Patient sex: F
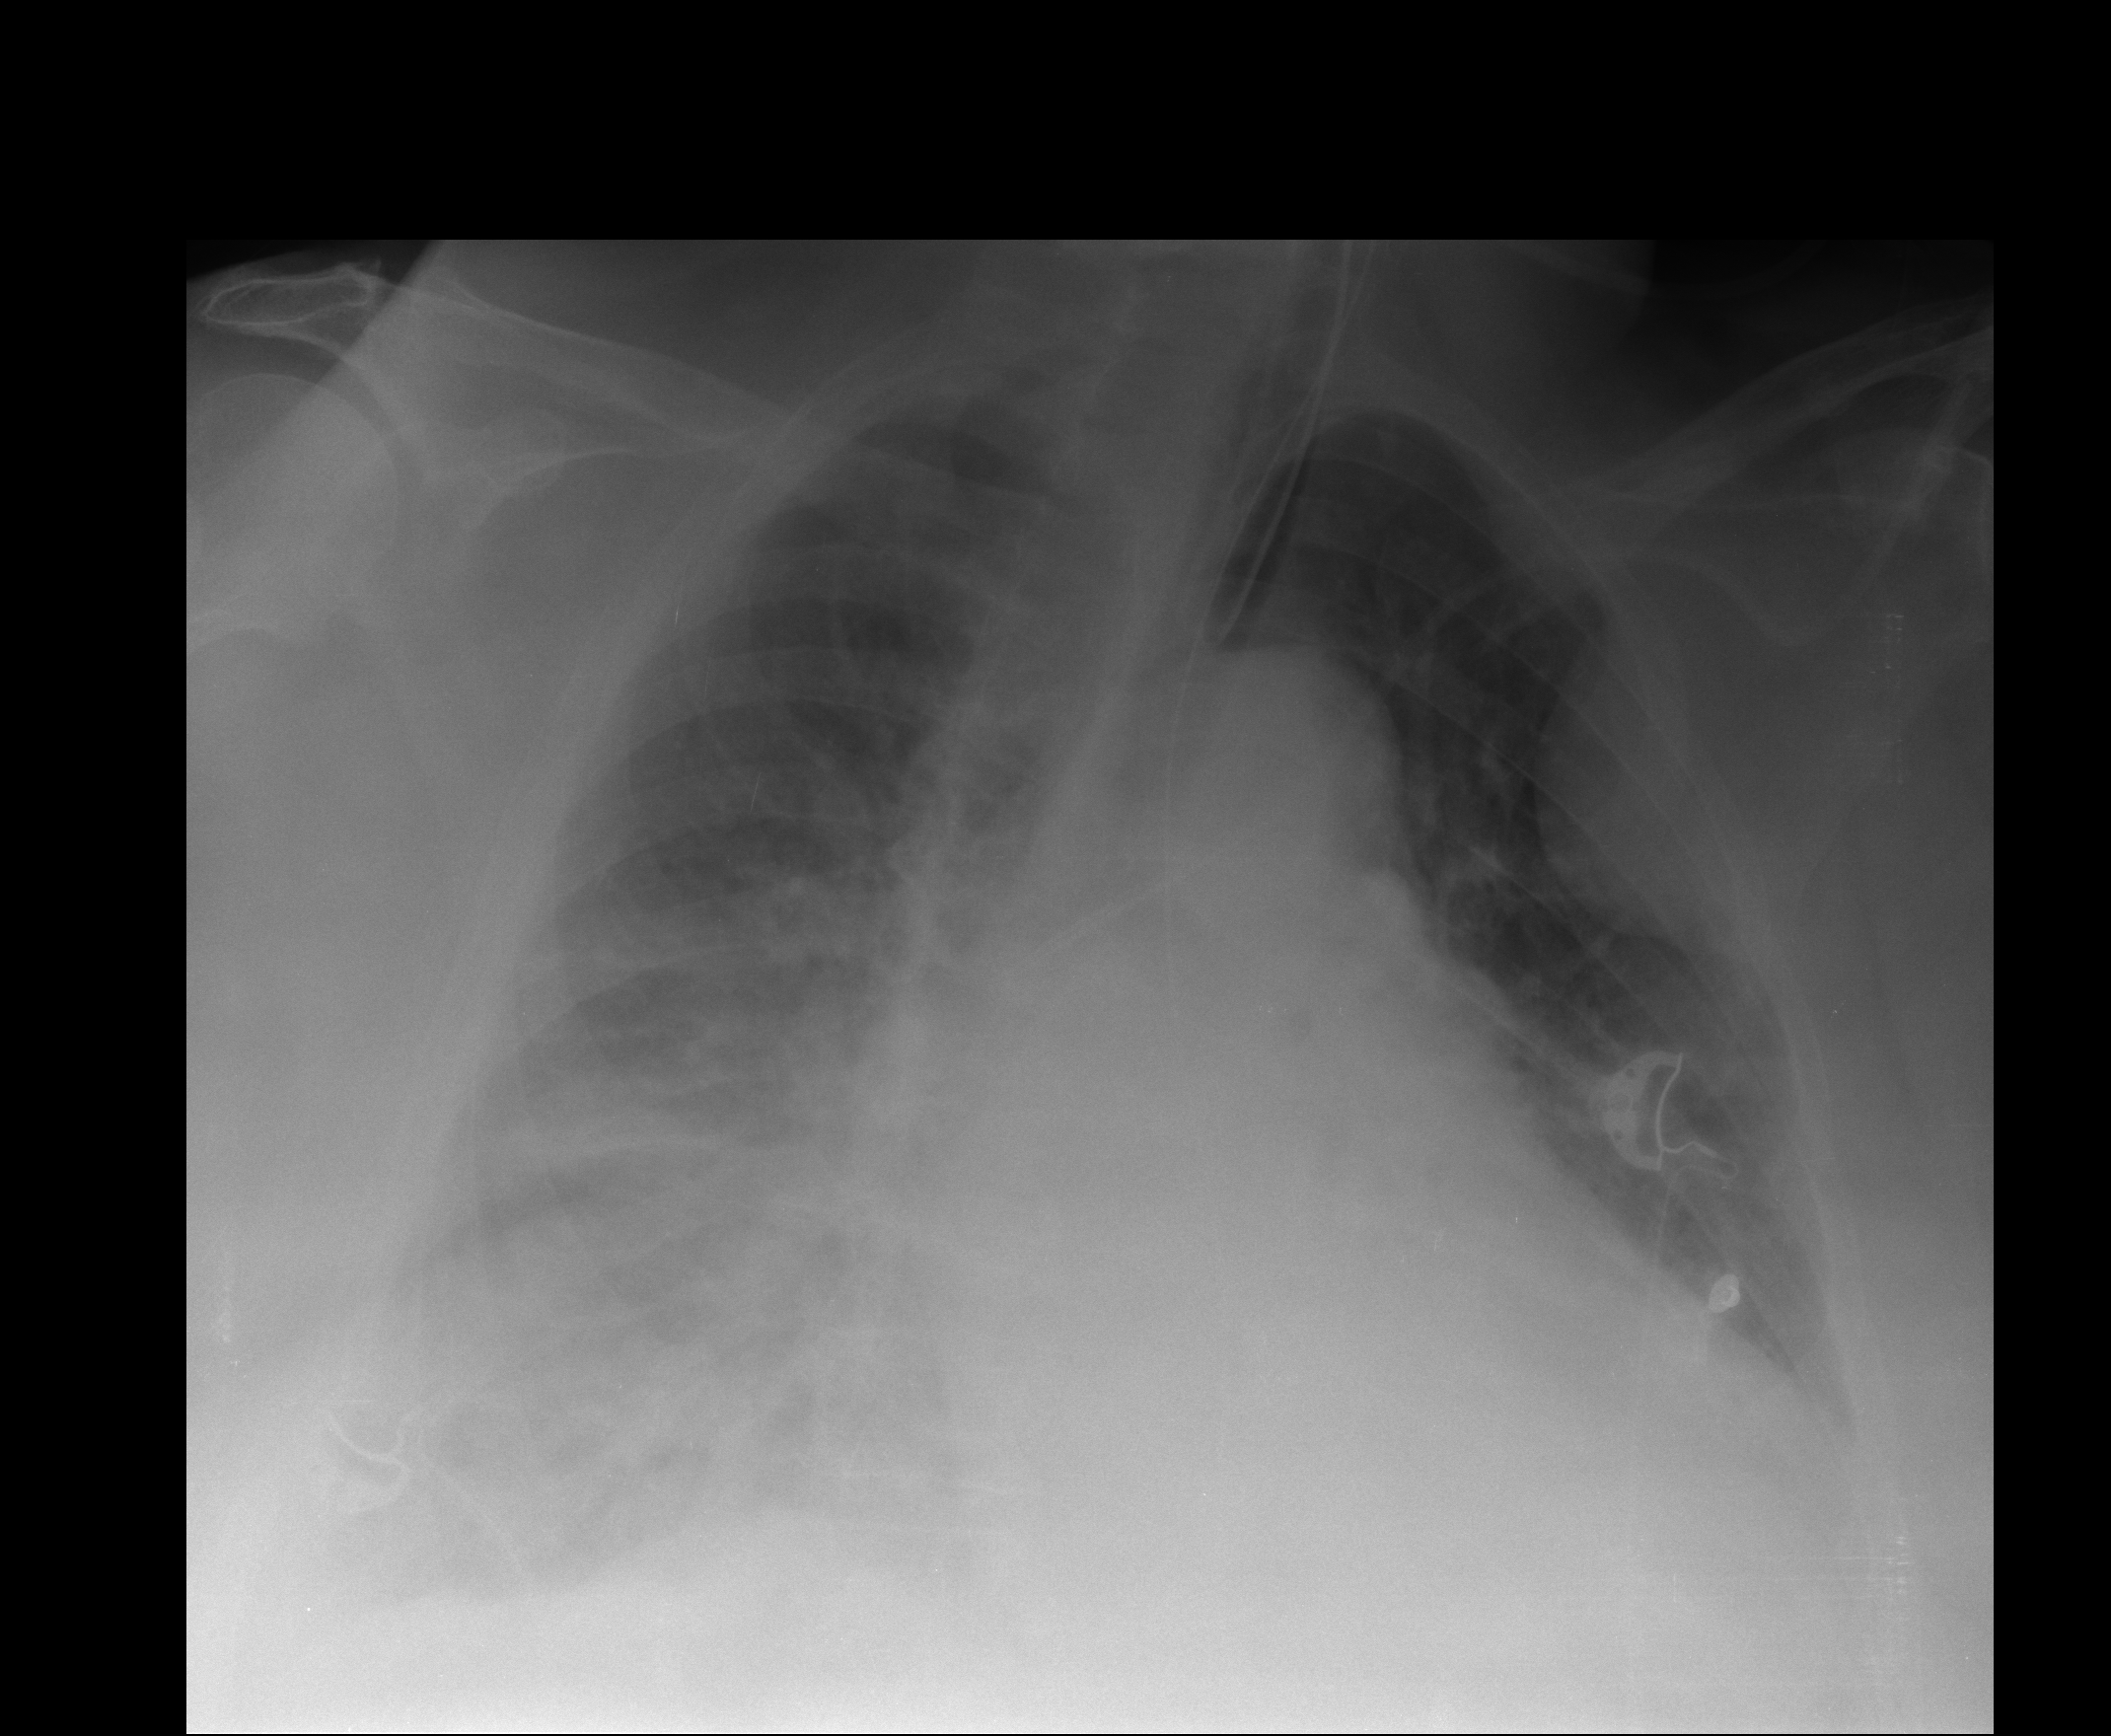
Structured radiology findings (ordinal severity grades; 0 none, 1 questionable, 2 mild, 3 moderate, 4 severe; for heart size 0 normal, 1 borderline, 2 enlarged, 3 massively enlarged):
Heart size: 1
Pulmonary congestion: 2
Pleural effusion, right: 2
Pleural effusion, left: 1
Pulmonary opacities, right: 3
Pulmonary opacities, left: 2
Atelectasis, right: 3
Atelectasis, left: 2